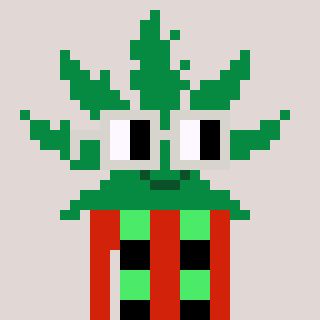
a pixel art character with square light gray glasses, a weed-shaped head and a red-colored body on a warm background